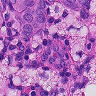
Metastatic tissue present: yes